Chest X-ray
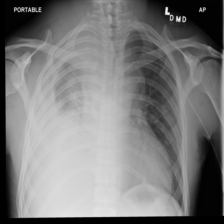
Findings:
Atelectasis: negative
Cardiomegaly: negative
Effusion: positive
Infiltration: negative
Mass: positive
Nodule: negative
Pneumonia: negative
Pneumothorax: negative
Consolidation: negative
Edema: negative
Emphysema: negative
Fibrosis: negative
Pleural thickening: negative
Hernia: negative